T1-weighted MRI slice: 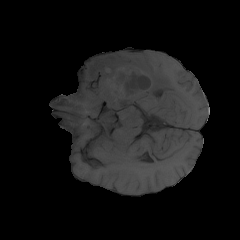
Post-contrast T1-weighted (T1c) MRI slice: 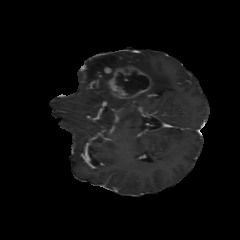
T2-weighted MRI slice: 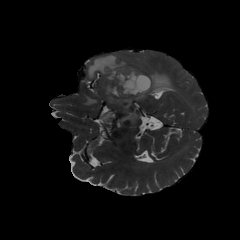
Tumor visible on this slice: yes